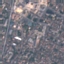
Label: Residential